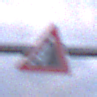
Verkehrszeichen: SteinschlagRechts
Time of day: SunriseSunset
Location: Outdoor (Nature)
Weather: PartlyCloudy
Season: NotSpecified
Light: Natural